九年级 · 立体几何学
如图所示, 某校数学兴趣小组利用标杆 $B E$ 测量建筑物的高度, 已知标杆 $B E$ 高为 $1.5 \mathrm{~m}$, 测得 $A B=3 \mathrm{~m}, A C=10 \mathrm{~m}$, 则建筑物 $C D$ 的高是 $\qquad$ m.

（第 12 题）

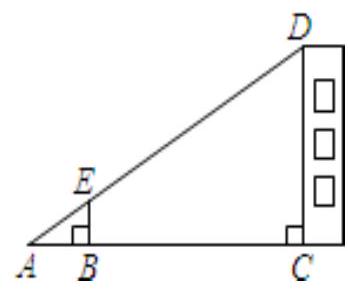
答案:  5

解析: 根据题意和图形, 利用三角形相似的性质, 可以计算出 $C D$ 的长, 从而可以解答本题.

【详解】 $\because E B \perp A C, D C \perp A C$,

$\therefore E B / / D C$,

$\therefore \angle A E B=\angle A D C, \angle A B E=\angle A C D$,

又 $\because \angle A=\angle A$,

$\therefore \triangle A B E \sim \triangle A C D$,

$\therefore \frac{A B}{A C}=\frac{B E}{C D}$,

$\because B E=1.5 m, A B=3 m, A C=10 \mathrm{~m}$,

$\therefore \frac{3}{10}=\frac{1.5}{C D}$,

解得, $C D=5$,

即建筑物 $C D$ 的高是 $5 m$,

故答案为: 5 .

【点睛】本题考查了相似三角形的应用、相似比等知识, 正确得出相似三角形是解题的关键.